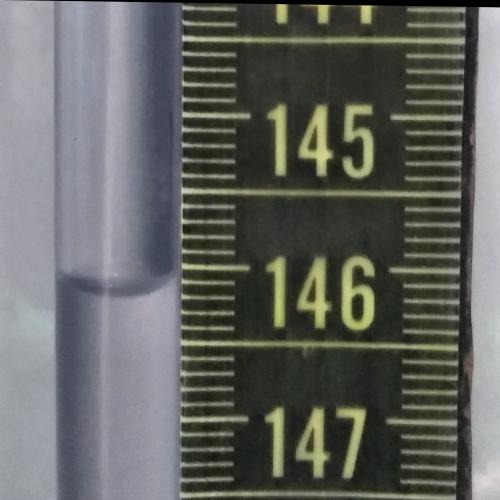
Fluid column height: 146.2 cm